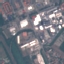
Land use / land cover class: Industrial